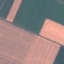
Label: AnnualCrop